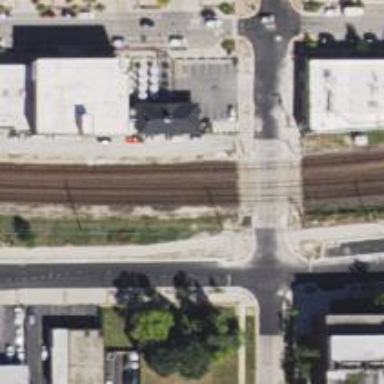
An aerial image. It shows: Railway crossing.